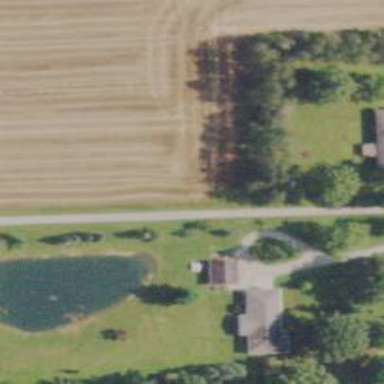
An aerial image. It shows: Driveway.